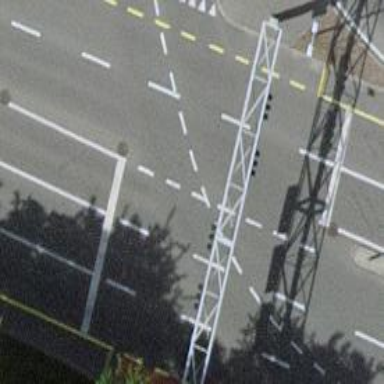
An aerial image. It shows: Secondary road with asphalt surface. It has lanes for both sidewalk and cycleway.